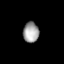
Tissue: lung
Cell type: Endothelial cells
Senescence score: 0.6615
Nuclear area (px): 315
Mean DAPI intensity: 159.194